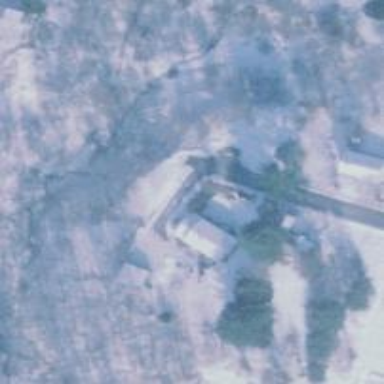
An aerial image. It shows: Simple and straightforward house.